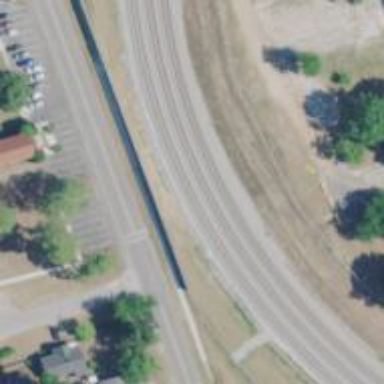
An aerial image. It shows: Railway spur service.